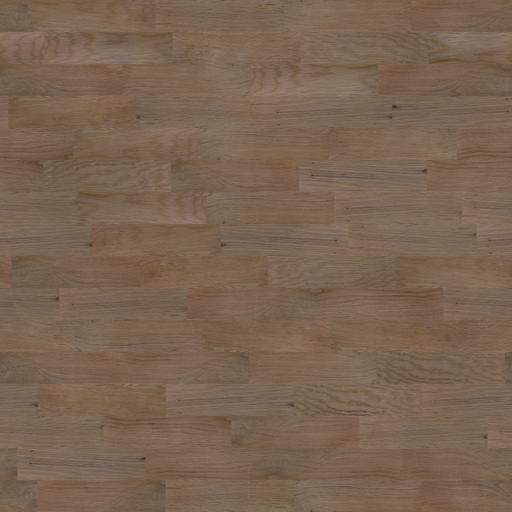
Tags: brown clean lime smooth wood wooden